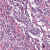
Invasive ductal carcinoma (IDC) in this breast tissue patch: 1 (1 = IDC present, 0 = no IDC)